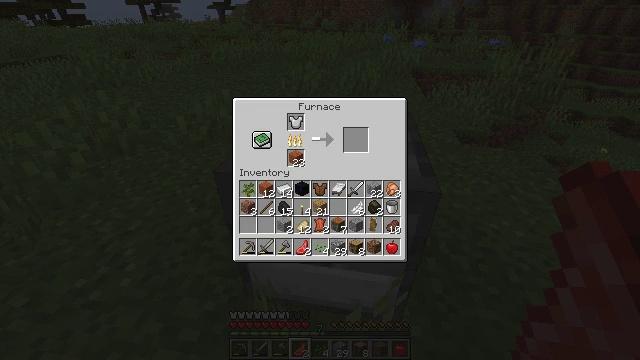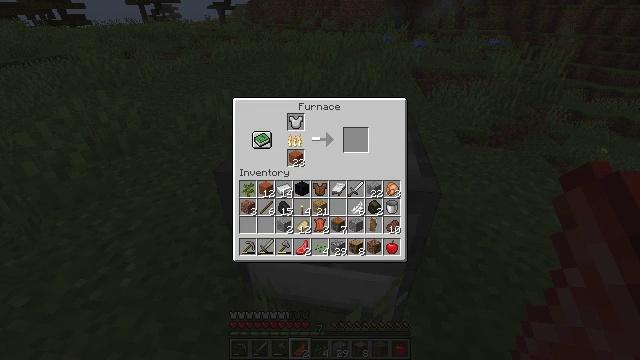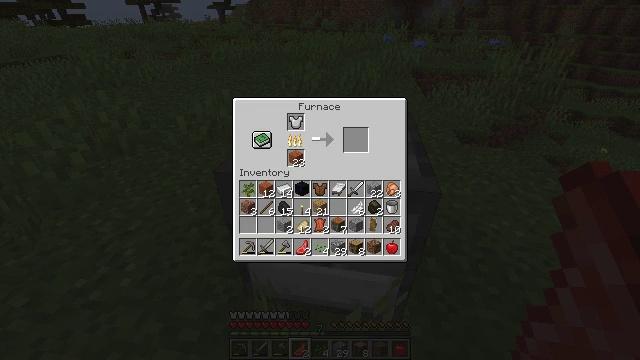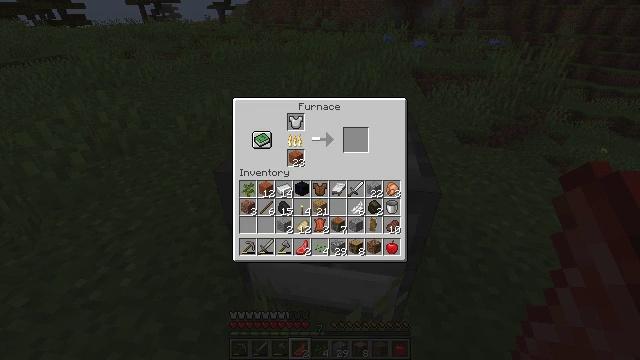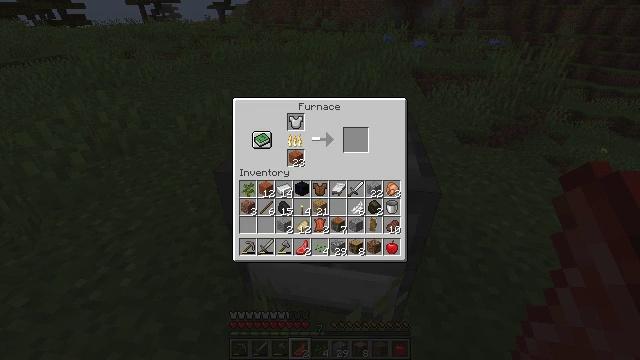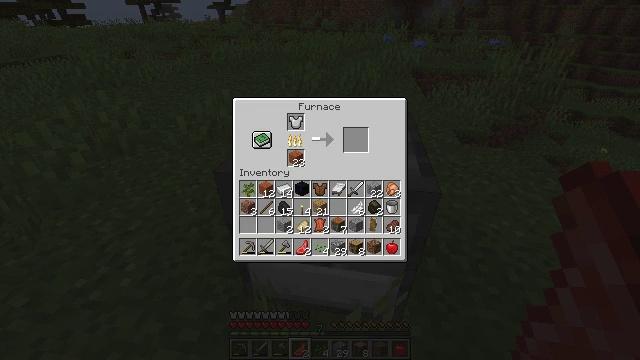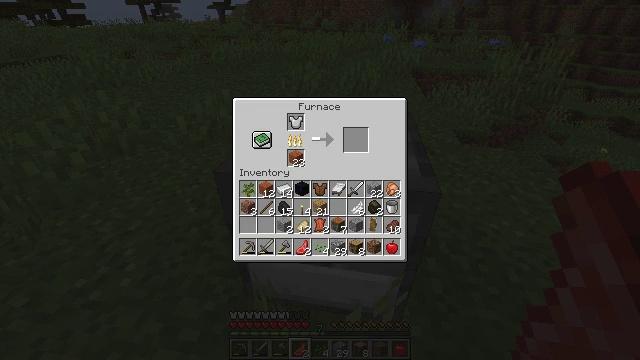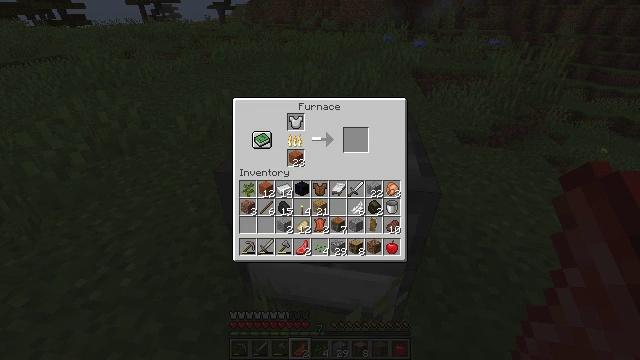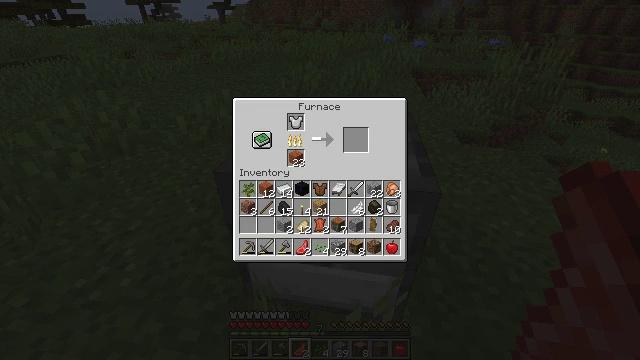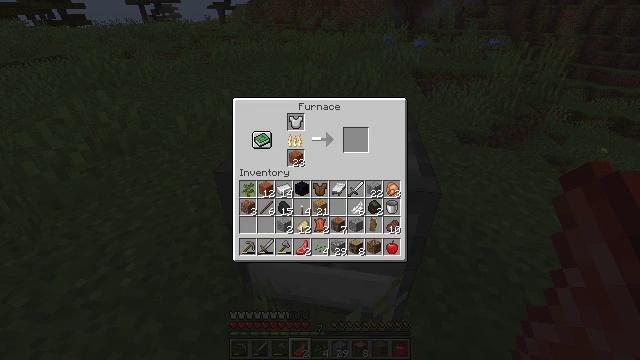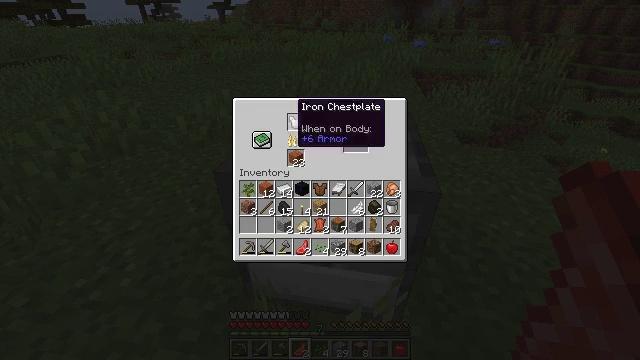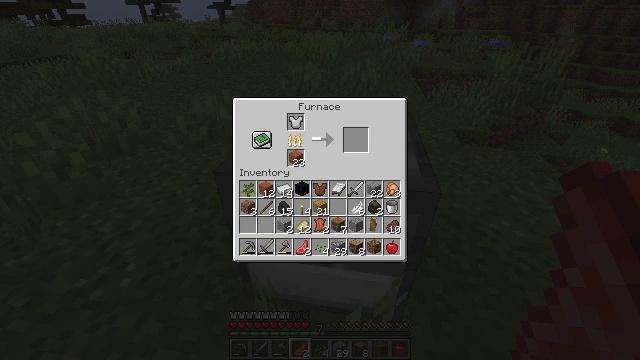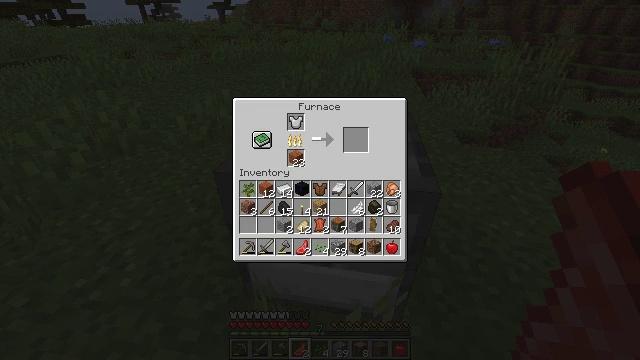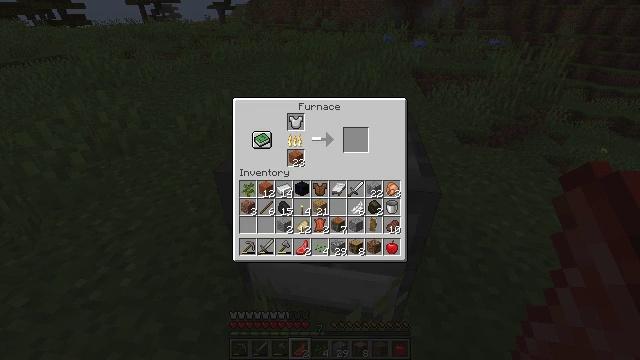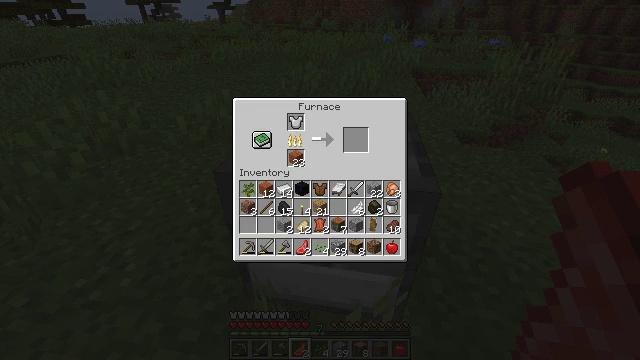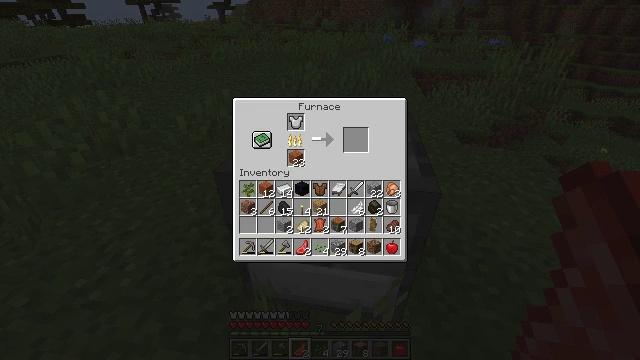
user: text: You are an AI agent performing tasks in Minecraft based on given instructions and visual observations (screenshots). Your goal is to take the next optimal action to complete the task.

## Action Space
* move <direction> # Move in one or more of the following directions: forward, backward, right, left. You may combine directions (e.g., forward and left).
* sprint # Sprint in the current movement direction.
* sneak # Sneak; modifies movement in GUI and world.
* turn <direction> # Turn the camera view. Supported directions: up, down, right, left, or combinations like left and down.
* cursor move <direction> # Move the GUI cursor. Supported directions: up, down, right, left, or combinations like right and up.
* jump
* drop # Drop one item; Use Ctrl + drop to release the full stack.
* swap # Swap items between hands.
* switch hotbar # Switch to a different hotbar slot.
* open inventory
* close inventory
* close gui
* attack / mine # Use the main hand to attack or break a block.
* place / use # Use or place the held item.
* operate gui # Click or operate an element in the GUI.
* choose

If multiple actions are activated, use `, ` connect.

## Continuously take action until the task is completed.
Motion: motion action
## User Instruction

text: Craft iron nugget in the crafting table.
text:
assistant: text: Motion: no_op
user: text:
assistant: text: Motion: no_op
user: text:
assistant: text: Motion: no_op
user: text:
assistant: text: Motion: no_op
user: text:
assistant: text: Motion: no_op
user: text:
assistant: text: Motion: no_op
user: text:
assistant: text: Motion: no_op
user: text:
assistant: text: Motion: no_op
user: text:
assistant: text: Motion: no_op
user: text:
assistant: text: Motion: no_op
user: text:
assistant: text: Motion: cursor move right
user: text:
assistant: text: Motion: no_op
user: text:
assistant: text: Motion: no_op
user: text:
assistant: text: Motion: cursor move right
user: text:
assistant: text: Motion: no_op
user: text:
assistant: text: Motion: no_op
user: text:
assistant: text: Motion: no_op
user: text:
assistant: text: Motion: no_op
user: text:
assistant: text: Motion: no_op
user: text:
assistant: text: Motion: no_op
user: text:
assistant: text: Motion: no_op
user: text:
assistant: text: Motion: no_op
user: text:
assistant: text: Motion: no_op
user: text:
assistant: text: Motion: cursor move right
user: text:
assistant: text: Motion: cursor move right and down
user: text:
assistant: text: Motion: cursor move right and down
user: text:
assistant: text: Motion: cursor move down
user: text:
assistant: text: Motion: cursor move right
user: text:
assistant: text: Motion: no_op
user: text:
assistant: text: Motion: no_op